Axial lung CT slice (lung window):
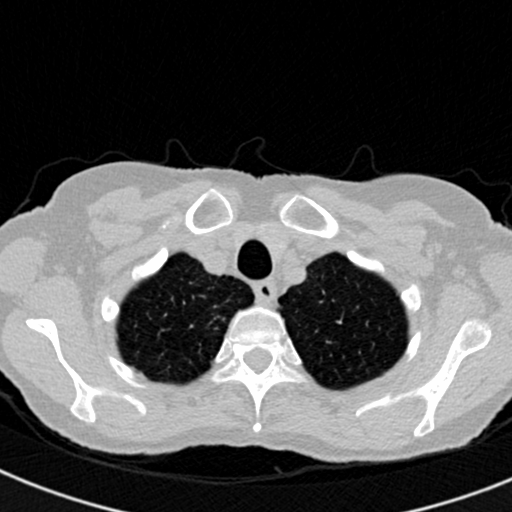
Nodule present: no